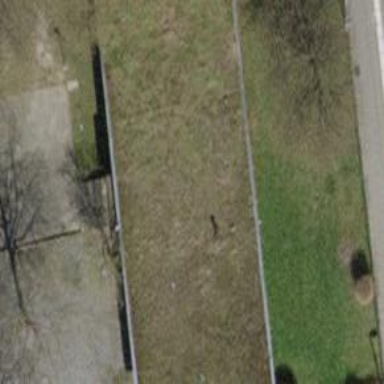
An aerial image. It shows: School building with flat roof.